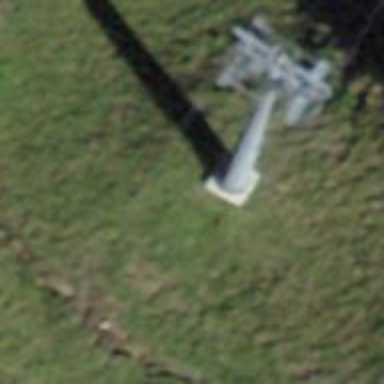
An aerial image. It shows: Pylon for aerialway.